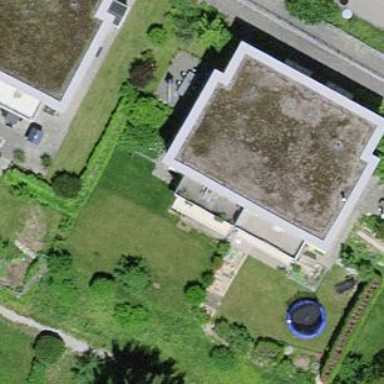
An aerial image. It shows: Residential building.